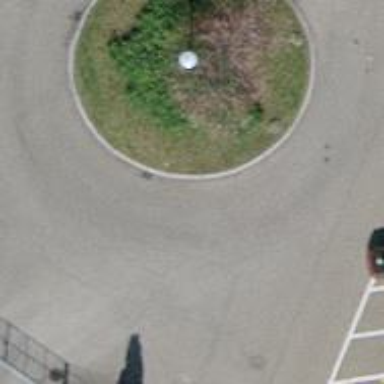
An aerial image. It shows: Residential road with asphalt surface leading up to roundabout.